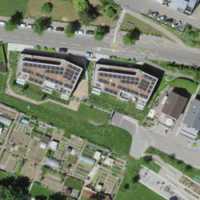
EUNIS habitat code: 53
Species observed at this site:
Galium mollugo
Anthocharis cardamines
Lysimachia nemorum
Podarcis muralis
Cirsium arvense
Cyanistes caeruleus
Prunus padus
Parus major
Achillea millefolium